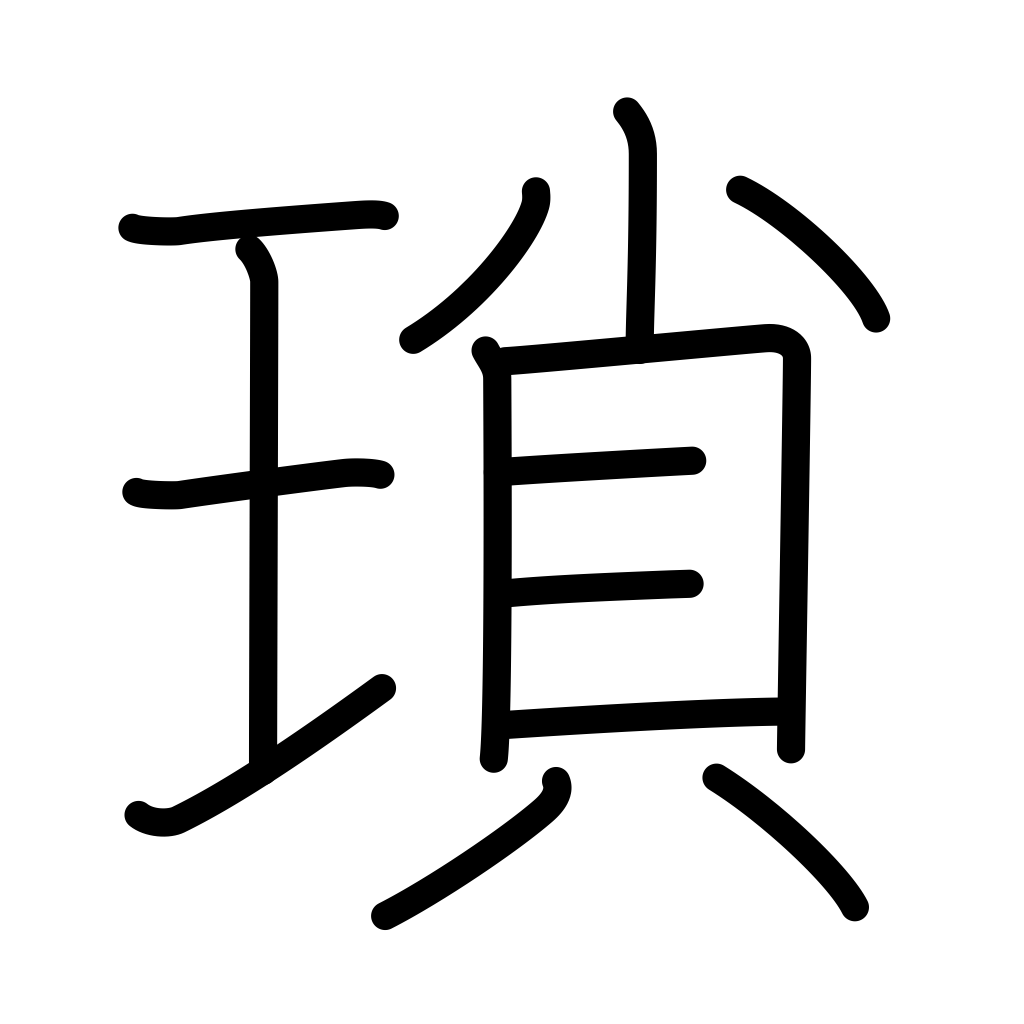
Meaning: small, chain